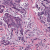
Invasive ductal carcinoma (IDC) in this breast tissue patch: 1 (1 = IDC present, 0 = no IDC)